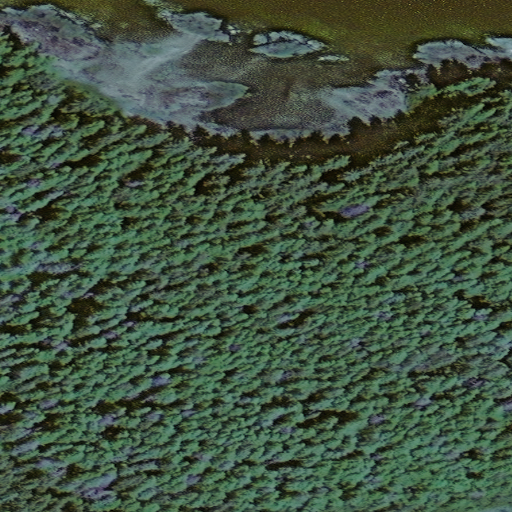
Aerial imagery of cape in Alaska named Point Moses containing only unknown